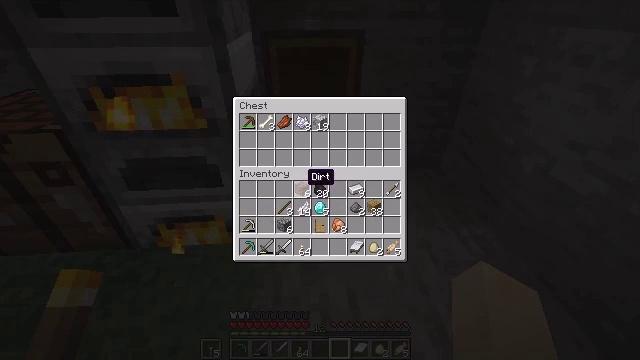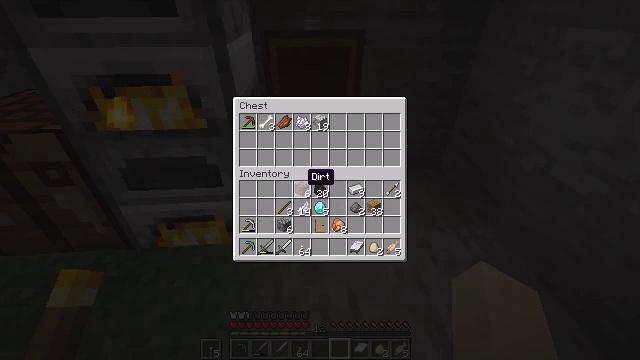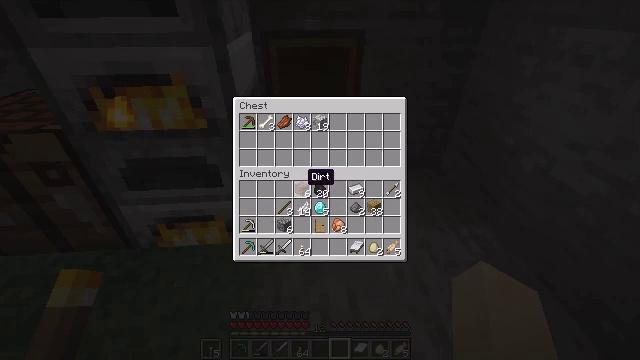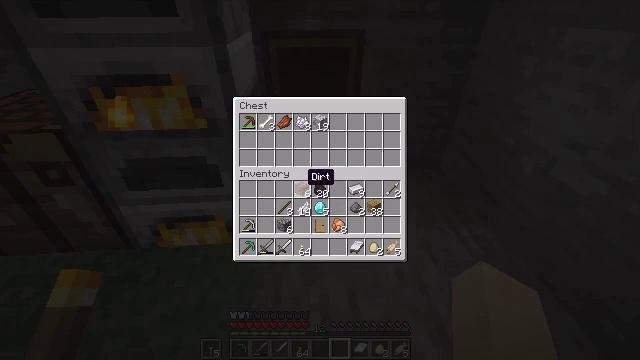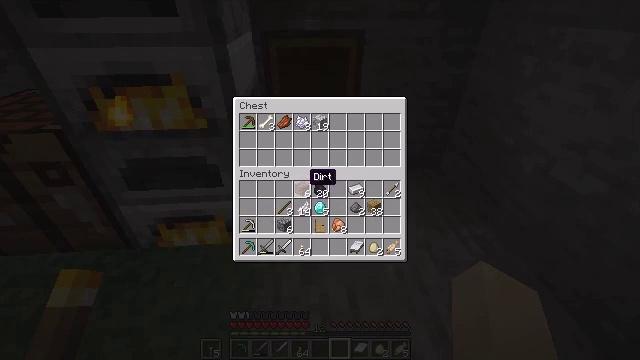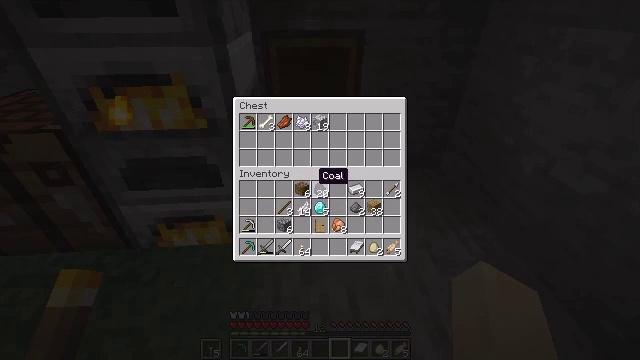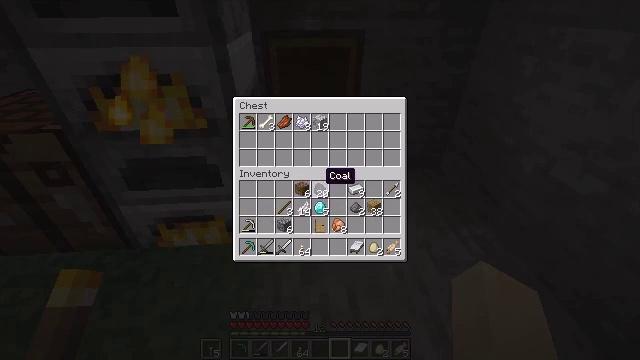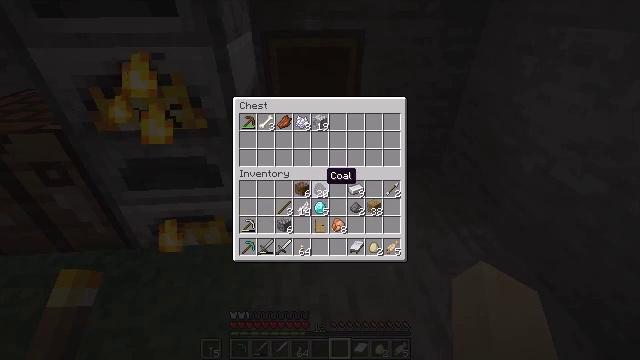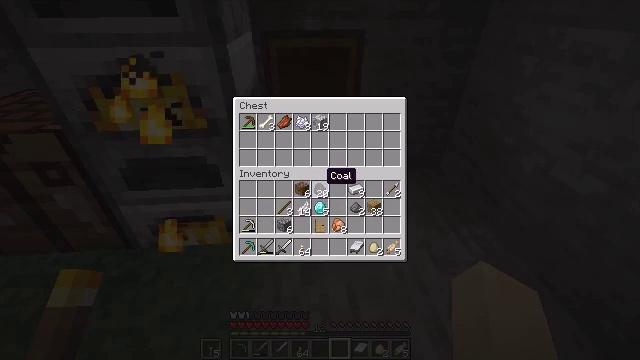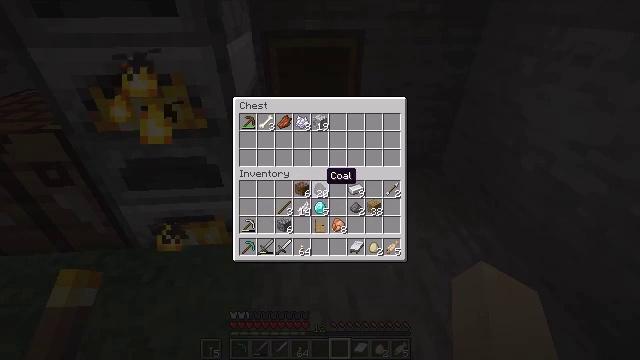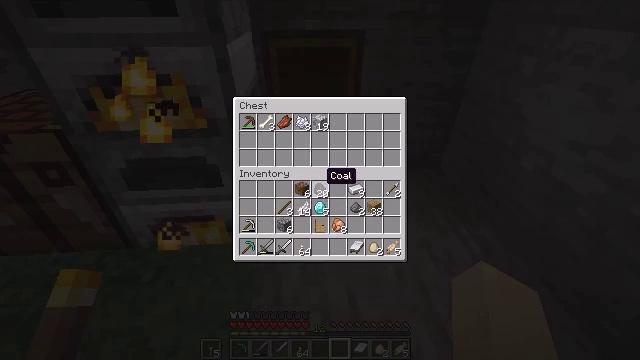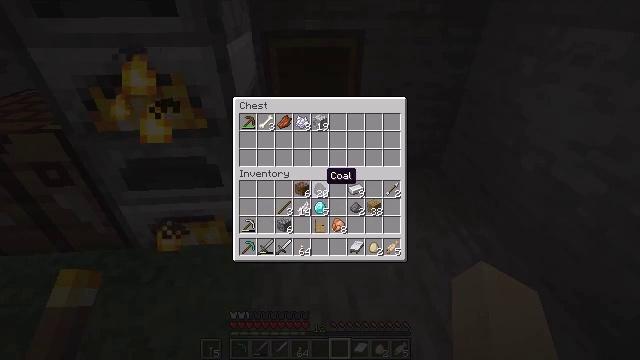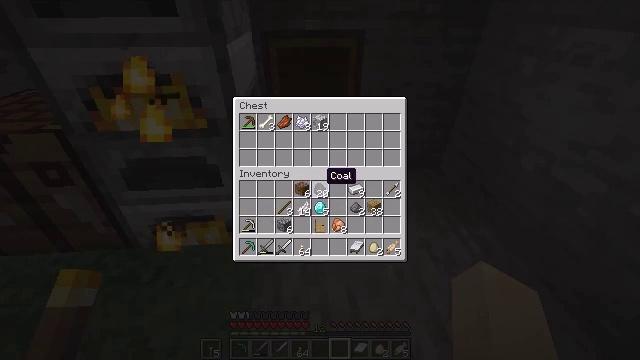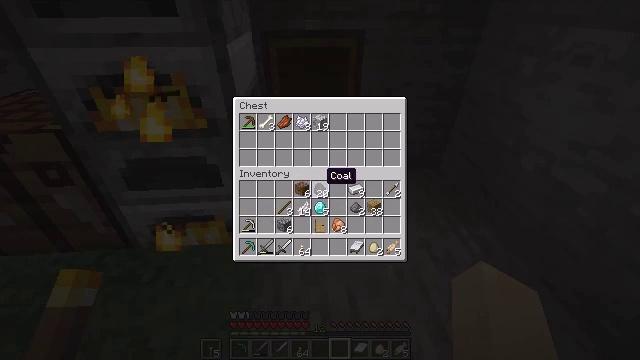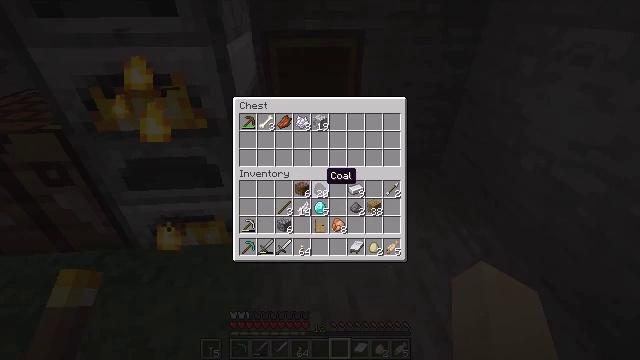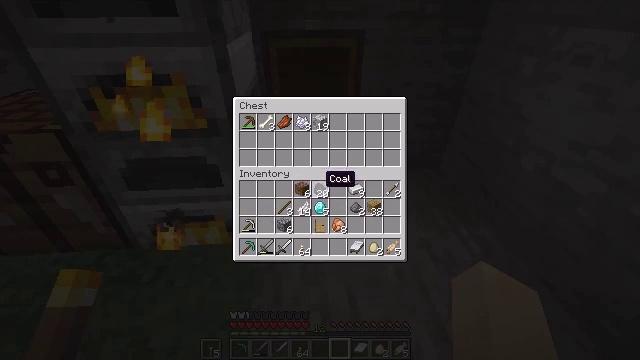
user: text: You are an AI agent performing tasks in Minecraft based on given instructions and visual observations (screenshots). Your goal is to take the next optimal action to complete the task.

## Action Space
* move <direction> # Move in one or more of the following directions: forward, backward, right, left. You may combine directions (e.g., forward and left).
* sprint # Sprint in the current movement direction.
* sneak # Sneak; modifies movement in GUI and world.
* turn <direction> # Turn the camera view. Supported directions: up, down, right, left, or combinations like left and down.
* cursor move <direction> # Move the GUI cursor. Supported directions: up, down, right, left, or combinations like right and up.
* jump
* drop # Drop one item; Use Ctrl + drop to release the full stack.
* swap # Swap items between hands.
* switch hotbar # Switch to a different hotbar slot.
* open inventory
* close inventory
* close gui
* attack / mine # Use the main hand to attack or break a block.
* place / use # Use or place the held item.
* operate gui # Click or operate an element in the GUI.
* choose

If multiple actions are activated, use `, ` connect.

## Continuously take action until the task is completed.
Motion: motion action
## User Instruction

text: Make a diamond helmet with diamonds.
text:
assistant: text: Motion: sneak
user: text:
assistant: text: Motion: sneak
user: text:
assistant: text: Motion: sneak
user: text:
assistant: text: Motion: sneak
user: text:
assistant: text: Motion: sneak, cursor move right
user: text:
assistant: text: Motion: sneak, cursor move right
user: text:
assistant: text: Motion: sneak
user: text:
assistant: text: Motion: sneak
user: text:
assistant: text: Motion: sneak
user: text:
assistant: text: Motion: sneak
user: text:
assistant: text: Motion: sneak
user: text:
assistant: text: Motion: sneak
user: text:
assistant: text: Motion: sneak
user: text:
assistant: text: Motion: sneak
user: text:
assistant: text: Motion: sneak
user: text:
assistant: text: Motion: sneak
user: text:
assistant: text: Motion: sneak, cursor move down
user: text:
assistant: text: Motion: sneak
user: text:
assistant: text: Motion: sneak
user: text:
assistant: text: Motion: sneak
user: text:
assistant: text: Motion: sneak
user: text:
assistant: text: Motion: sneak
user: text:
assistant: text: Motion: sneak
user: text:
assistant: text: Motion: sneak
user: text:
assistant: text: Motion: sneak
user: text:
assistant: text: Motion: sneak
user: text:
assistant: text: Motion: sneak, cursor move left
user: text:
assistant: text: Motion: sneak, cursor move left
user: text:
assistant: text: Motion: sneak
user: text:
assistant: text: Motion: sneak